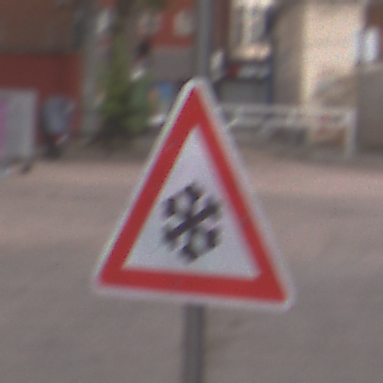
Verkehrszeichen: SchneeOderEisglaette
Umgebung: Outdoor, Urban
Tageszeit: MorningAfternoon
Wetter: Overcast
Licht: Natural
Jahreszeit: NotSpecified
Kontrast: LowContrast